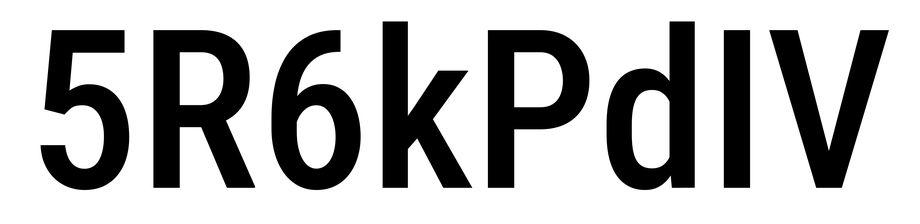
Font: Roboto_Condensed_Medium